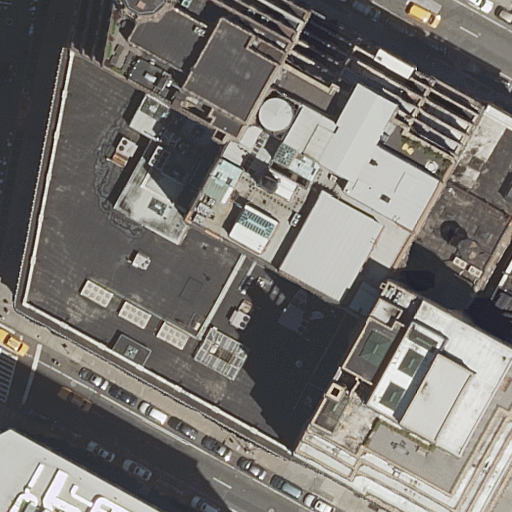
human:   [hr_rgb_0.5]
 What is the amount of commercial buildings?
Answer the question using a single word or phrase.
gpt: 0

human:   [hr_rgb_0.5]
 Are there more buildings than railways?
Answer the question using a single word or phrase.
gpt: yes

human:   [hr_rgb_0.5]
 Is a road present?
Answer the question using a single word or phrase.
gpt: yes

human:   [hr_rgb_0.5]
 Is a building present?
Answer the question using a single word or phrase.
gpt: yes

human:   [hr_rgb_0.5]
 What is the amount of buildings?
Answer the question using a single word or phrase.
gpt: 9

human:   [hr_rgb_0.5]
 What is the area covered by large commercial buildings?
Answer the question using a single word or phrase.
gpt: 0m2

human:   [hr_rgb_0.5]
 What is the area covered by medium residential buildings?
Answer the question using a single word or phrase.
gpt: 0m2

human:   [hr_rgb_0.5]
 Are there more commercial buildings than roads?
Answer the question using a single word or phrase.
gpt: no

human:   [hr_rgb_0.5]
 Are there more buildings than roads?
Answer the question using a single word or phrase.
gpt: yes

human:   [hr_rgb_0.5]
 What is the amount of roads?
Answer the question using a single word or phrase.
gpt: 2

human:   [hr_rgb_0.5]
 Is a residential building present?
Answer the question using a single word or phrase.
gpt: yes

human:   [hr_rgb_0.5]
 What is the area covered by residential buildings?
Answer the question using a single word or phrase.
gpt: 7963m2

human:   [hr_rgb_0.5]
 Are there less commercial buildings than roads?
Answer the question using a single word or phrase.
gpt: yes

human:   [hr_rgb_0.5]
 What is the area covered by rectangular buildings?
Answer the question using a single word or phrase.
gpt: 1012m2

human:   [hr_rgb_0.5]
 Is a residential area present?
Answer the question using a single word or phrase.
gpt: no

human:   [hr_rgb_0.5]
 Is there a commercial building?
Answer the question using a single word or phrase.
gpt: no

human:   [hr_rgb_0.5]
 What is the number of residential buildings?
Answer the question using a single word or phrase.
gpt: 9

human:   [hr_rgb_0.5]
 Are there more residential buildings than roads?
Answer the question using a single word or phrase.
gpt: yes

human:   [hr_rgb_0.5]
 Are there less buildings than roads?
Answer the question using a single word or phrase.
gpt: no

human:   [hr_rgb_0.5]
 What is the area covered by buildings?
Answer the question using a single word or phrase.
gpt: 7963m2

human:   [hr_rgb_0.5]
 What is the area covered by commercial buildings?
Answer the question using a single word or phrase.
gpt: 0m2

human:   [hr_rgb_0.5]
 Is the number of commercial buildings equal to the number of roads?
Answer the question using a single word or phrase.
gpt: no

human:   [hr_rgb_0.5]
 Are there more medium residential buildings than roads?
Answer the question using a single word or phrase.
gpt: no

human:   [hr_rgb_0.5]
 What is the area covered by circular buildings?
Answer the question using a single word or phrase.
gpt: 0m2

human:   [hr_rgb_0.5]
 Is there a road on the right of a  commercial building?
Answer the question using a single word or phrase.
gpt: no

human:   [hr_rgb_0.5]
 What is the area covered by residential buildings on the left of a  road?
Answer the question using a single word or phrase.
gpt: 5245m2

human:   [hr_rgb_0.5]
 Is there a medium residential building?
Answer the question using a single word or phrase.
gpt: no

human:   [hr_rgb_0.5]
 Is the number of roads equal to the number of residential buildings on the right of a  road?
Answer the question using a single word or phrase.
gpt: no

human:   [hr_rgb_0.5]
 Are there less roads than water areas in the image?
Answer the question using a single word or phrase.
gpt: no

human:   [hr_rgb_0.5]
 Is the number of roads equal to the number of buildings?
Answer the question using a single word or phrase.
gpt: no

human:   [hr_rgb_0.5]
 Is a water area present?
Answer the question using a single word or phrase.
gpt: no

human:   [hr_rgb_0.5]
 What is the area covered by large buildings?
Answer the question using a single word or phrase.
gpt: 7770m2

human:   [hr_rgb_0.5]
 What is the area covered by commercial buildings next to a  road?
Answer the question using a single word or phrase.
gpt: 0m2

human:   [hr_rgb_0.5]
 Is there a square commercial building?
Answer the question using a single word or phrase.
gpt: no

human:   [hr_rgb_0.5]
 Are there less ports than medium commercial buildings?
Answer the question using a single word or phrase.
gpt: no

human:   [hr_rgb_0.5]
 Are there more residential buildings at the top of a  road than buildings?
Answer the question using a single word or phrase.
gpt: no

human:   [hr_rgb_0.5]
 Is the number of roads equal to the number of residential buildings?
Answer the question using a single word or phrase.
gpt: no

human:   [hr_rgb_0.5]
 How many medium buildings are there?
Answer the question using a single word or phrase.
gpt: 0

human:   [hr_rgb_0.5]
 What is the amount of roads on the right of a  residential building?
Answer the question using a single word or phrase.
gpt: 1

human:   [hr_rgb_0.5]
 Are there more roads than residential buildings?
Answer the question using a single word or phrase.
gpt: no

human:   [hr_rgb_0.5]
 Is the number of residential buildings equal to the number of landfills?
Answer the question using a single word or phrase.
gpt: no

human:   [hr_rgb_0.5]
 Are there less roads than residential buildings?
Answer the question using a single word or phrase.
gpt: yes

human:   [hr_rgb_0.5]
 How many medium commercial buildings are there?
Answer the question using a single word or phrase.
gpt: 0

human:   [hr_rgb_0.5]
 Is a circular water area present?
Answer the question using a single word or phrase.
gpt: no

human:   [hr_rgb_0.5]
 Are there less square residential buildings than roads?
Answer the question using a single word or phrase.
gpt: yes

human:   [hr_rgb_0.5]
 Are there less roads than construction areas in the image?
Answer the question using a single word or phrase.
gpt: no

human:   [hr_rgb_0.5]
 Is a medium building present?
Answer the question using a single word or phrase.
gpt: no

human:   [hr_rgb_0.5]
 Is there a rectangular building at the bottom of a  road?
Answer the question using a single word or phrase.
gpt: yes

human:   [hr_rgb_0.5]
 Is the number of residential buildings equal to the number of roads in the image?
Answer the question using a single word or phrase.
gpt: no

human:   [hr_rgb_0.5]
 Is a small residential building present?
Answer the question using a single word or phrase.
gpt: yes

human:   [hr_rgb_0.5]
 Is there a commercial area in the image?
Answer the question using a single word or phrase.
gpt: no

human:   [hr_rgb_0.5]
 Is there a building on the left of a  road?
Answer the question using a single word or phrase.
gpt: yes

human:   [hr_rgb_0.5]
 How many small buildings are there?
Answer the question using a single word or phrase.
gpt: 4

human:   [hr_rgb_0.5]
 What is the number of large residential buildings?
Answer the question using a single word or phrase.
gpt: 5

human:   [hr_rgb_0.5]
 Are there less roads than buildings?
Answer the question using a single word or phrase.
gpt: yes

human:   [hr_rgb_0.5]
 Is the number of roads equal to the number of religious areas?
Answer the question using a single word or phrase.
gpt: no

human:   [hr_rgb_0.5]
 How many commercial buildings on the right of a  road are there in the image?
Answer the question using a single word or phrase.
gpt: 0

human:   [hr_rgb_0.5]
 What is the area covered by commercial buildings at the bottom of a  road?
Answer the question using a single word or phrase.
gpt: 0m2

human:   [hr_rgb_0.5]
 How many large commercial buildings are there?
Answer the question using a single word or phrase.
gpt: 0

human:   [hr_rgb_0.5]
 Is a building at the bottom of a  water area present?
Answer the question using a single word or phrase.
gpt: no

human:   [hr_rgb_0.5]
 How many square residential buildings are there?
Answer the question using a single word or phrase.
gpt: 0

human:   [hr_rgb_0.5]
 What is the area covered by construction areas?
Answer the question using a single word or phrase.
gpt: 0m2

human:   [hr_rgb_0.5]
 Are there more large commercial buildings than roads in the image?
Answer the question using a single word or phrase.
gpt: no

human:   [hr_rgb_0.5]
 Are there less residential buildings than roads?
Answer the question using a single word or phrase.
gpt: no